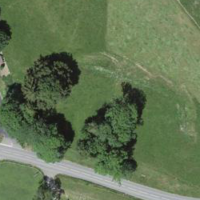
EUNIS habitat code: 52
Species observed at this site:
Ononis spinosa